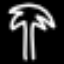
Label: palm tree